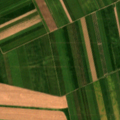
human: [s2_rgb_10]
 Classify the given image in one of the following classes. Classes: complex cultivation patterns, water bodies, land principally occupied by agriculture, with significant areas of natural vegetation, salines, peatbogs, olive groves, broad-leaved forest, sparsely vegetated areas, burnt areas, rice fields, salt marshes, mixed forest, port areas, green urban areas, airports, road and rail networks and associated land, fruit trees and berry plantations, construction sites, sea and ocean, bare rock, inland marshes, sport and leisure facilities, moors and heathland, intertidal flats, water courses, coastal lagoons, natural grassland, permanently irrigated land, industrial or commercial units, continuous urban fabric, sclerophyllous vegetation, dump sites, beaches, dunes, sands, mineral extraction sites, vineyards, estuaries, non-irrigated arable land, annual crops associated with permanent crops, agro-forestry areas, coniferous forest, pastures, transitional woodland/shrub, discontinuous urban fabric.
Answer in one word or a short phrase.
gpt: non-irrigated arable land